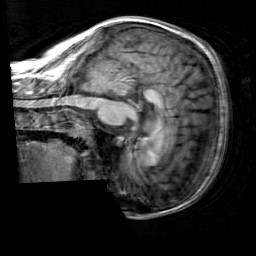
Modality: T1w
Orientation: sagittal
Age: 23
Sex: male
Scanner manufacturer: siemens
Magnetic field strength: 3 T
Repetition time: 2.3 s
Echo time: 0.00303 s